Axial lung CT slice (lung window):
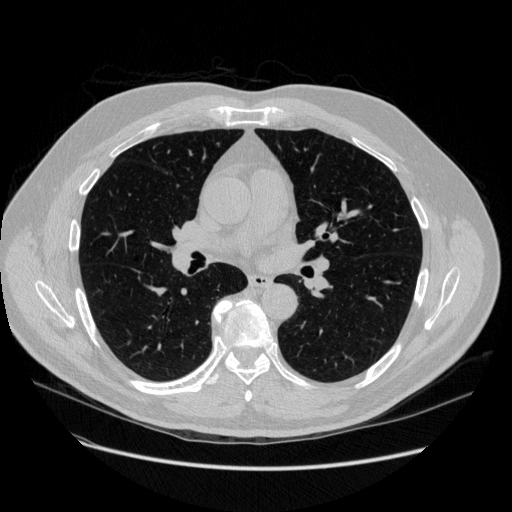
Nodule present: no